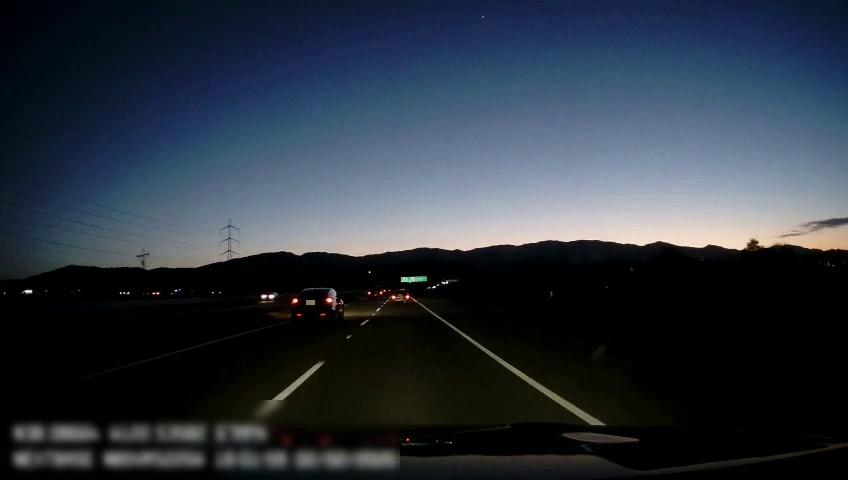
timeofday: Dusk/Dawn/Twilight
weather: Sunny
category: Drivable Space
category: Vehicles | Car
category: Vehicles | Car
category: Vehicles | Car
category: Vehicles | Car
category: Lanes | Current Lane
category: Lanes | Current Lane
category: Lanes | Alternate Lane
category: Traffic | Signs